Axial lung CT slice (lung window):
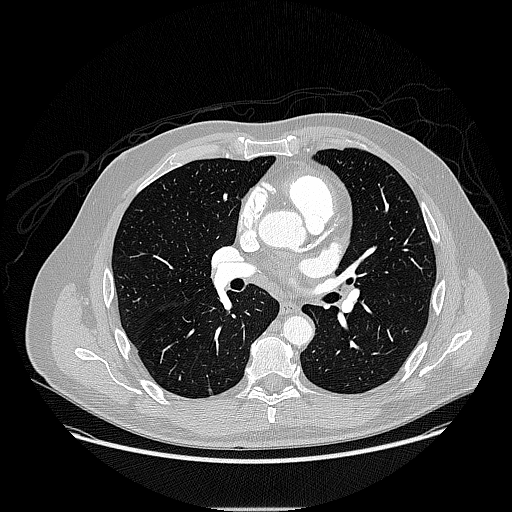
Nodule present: no